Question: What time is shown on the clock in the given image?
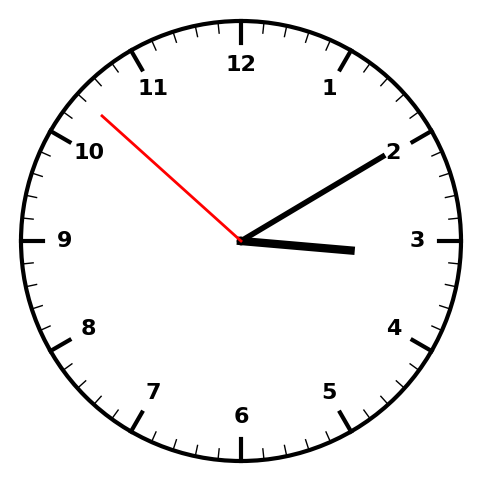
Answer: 03:09:52